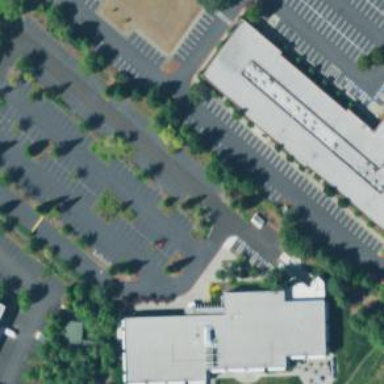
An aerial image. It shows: Parking space is available.